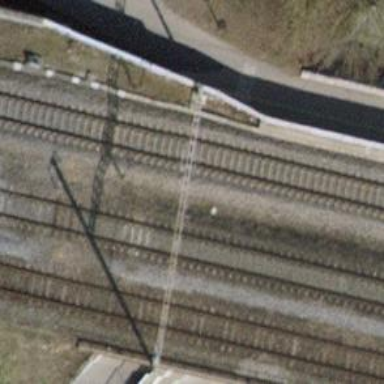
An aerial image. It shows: Railway bridge with electrified tracks and single rail.